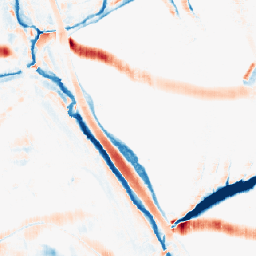
Category: morphological
Decomposition family: morphological_rect
Decomposition parameters: operation: average
width: 10
height: 20
Upsampling method: area
Upsampling parameters: scale: 4
Upsampling scale: 4